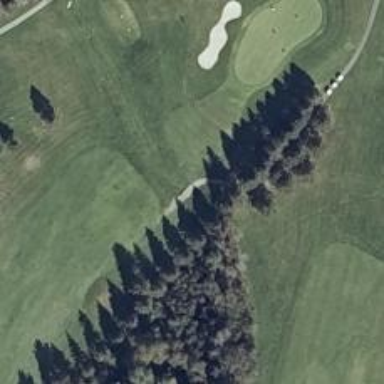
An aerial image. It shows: Path for both road and golf.